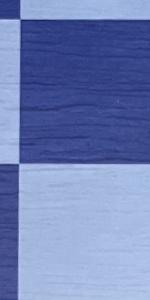
Label: Empty